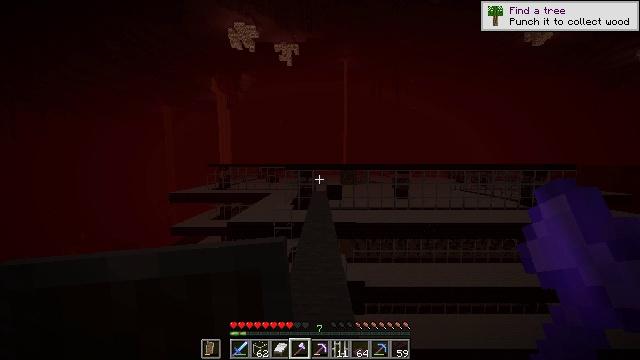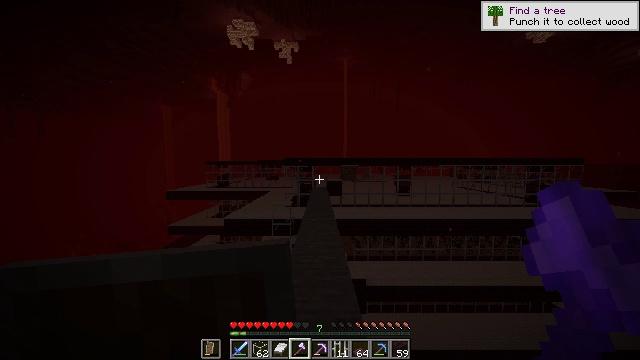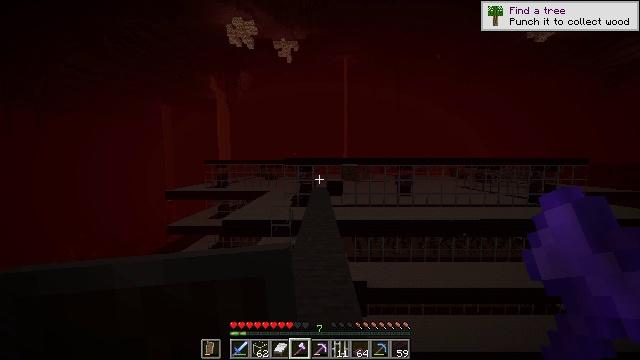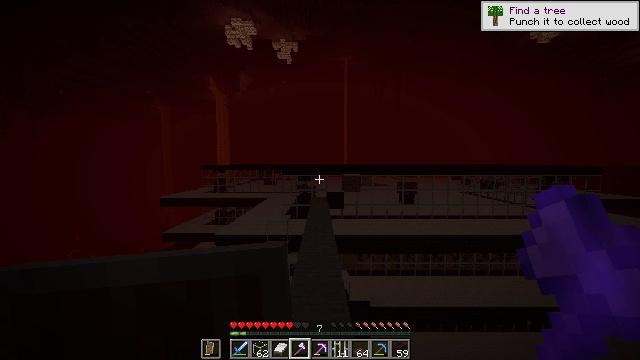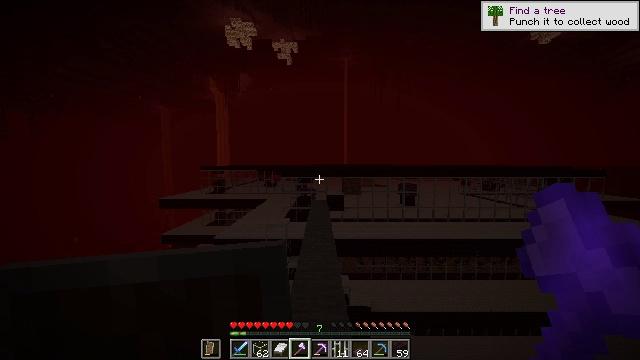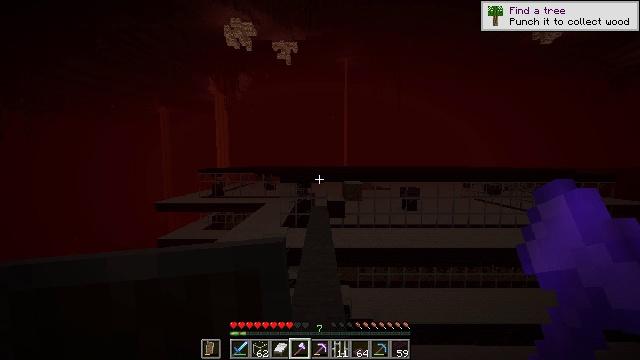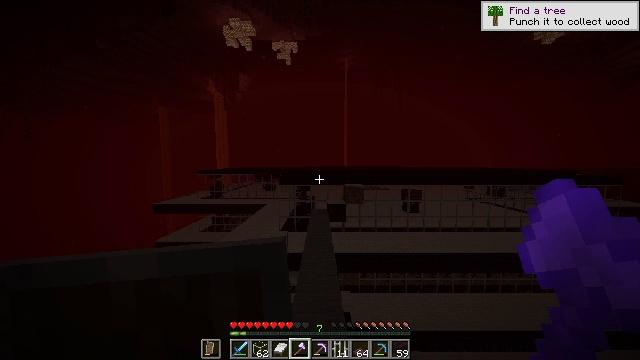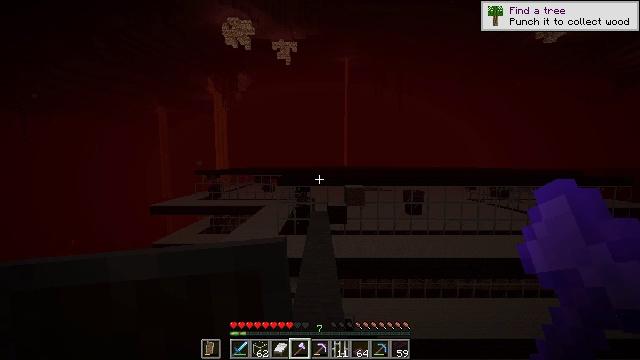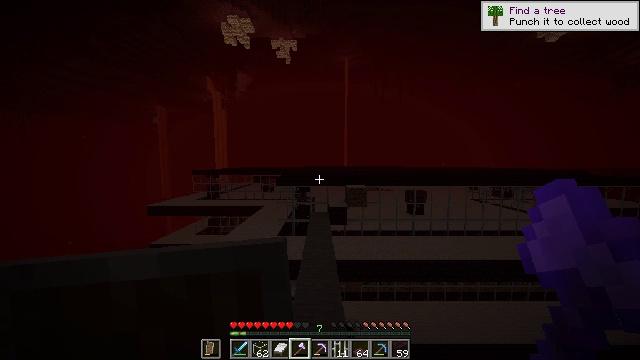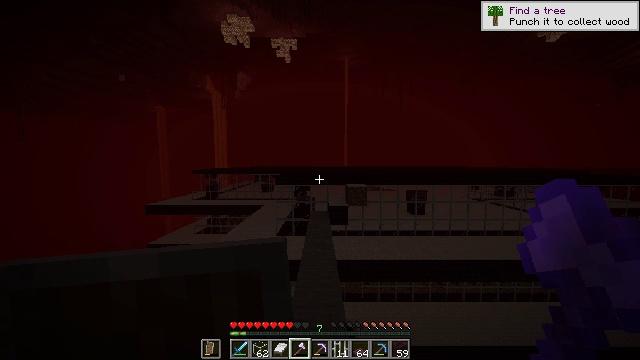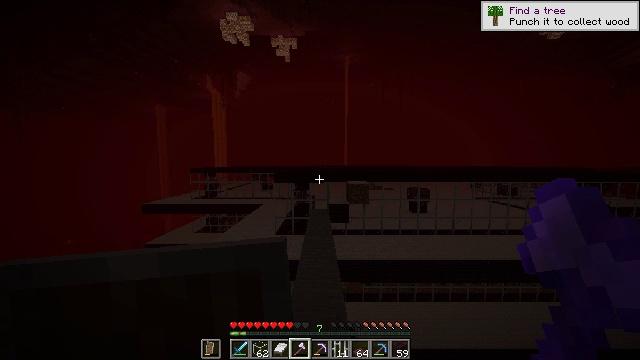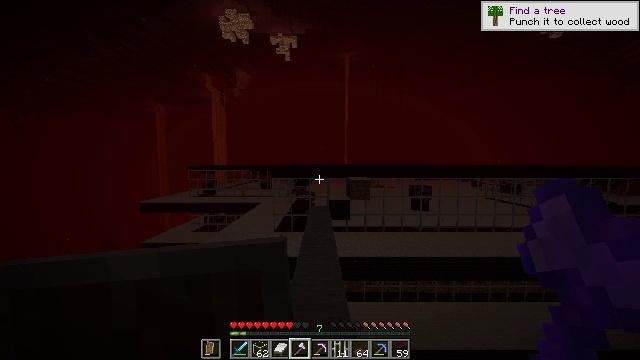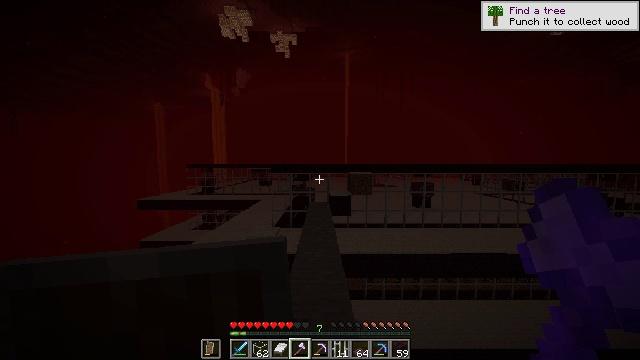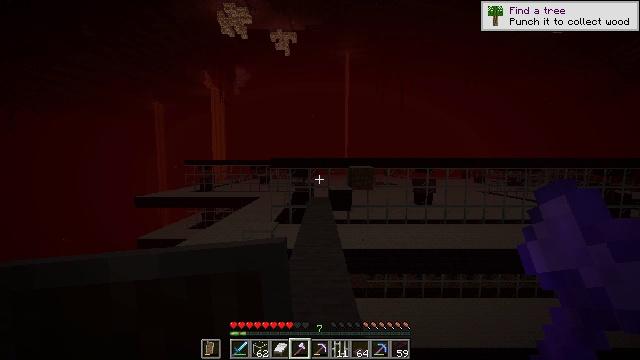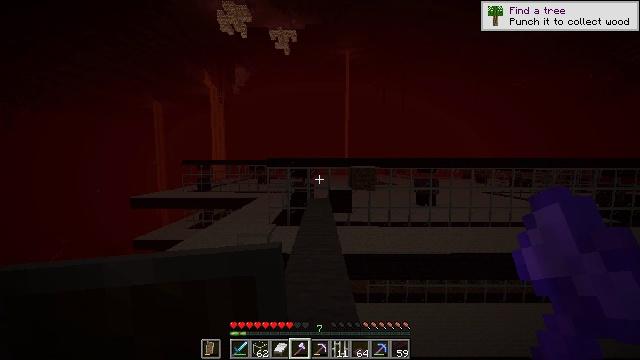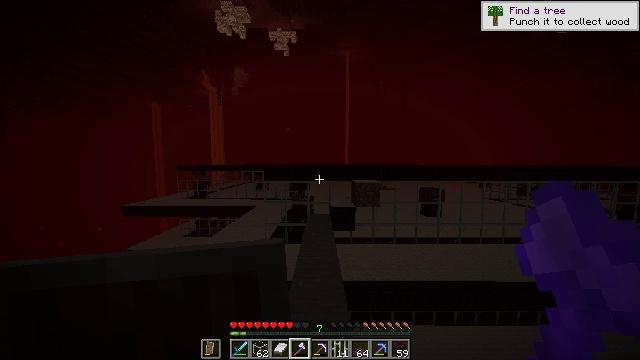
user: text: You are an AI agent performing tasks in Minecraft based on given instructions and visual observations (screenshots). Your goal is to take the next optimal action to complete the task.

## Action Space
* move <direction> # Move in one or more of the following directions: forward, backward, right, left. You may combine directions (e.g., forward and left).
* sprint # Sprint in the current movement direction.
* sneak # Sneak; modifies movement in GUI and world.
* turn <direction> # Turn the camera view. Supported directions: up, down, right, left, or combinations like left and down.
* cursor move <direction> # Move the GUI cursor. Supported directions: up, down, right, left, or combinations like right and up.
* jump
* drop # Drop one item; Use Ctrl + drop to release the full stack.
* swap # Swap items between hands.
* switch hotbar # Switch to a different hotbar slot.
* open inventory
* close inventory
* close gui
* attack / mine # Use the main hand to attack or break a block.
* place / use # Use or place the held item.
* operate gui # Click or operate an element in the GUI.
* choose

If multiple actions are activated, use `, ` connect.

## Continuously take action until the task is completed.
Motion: motion action
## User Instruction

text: Mine the wither rose for crafting.
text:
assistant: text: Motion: move forward, jump
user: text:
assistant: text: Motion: move forward, jump
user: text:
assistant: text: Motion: move forward, jump
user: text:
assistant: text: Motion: move forward, jump
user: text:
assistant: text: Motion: move forward, jump
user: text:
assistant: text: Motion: move forward, jump
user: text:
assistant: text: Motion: move forward, jump
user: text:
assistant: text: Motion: move forward, jump
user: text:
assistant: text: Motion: move forward, jump
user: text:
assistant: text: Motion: move forward, jump
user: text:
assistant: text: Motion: move forward, jump
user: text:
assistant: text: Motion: move forward, jump
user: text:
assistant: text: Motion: move forward, jump
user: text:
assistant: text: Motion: move forward, jump
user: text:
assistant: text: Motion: move forward, jump
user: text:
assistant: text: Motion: move forward, jump
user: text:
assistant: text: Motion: move forward, jump
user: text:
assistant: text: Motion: move forward, jump
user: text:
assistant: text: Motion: move forward, jump
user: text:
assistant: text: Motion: move forward, jump
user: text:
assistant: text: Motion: move forward, jump
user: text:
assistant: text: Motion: move forward, jump
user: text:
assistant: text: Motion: move forward, jump
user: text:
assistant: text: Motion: move forward, jump
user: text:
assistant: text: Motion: move forward, jump
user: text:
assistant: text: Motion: move forward, jump
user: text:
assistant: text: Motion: move forward, jump
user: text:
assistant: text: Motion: move forward, jump
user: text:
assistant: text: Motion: move forward, jump
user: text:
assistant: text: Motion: move forward, jump